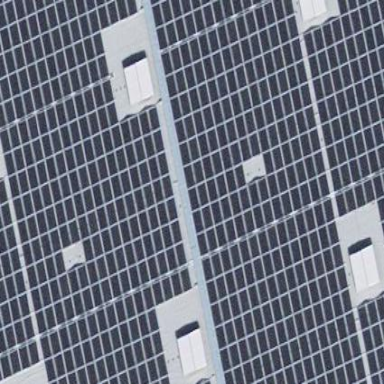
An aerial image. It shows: Solar power generator.